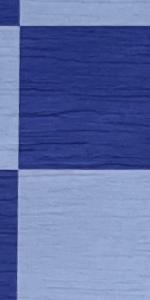
Label: Empty